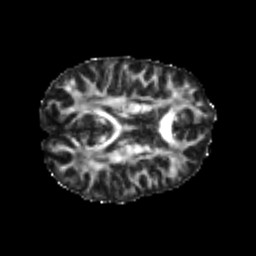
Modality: FA
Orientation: axial
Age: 24
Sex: male
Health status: healthy
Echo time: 0.074 s